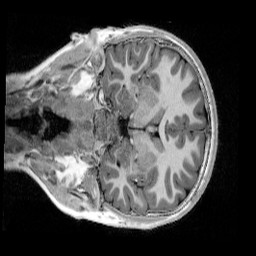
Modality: UNIT1_denoised
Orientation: coronal
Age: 10
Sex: female
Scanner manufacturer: siemens
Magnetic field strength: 3 T
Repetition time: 4 s
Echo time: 0.00303 s